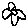
Label: flower